Aerial crown-view tile of a tropical tree (Barro Colorado Island, Panama), acquired 20240716:
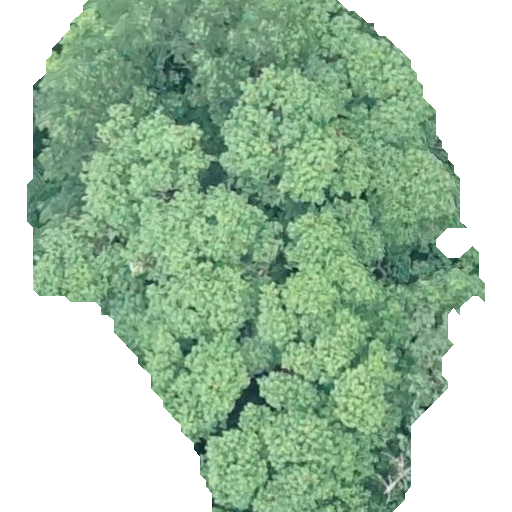
Species: Hieronyma alchorneoides
GBIF accepted scientific name: Hieronyma alchorneoides
Crown area: 317.433 m²